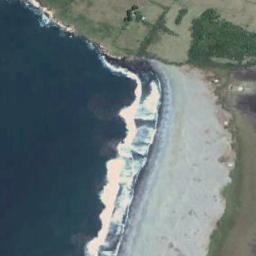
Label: beach